Field crop: tomato
Growth stage: 1
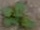
Species: solanum